Question: Is it possible to order the results when <URL> a DynamoDB table, before getting the data returned to the user?
In 'SQL', it is possible to run a query like 'SELECT * FROM posts ORDER BY creationDate DESC'. Is it possible to do this with a <URL> in 'AWS DynamoDB'?
Although it is possible to get all of the results from the database, and sort them, I am expecting for there to be a lot of posts. If there are a lot of posts, then it would take a lot of time, because I would like to load only a certain number of posts until the user decides to load more.
Is there any way to sort the results by a 'range key', or a 'local or global secondary index'?
I'm trying to find a to get around the fact that there seems to be no way to order results, and not looking for something like this:
'''
AWSDynamoDBScanInput.order = NSSortDescriptor(key: "creationDate", ascending: true)
'''
Unless it exists, although from what I've looked at it doesn't seem to be possible.
It looks like the results are sorted by the hash key by default, so, I would like to set the hash key to the item creation date, with a UID for the range key, but the <URL> seems to warn against doing this:

Would setting the hash key to creation date:
'''
var creationDate: Int = Int(NSDate().timeIntervalSince1970)
'''
and the range key to a random UID work to sort the posts?
Is it possible to order results when <URL> that can be used to get around the fact that 'DynamoDB' does not have a sort function?
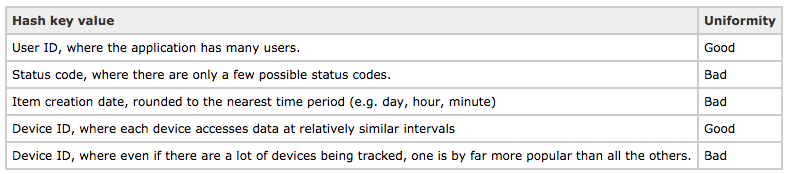
Answer: The only way to do that would be by Querying an Index. You could might have to add a Global Secondary Index to "hack" what you're trying to do but it is probably not a good design. The reason why it needs to be an Index is that Dynamo stores every item in a Hash in order of the Range. So if you had a Hash that you knew (maybe add a property to every document that has the same value and make that the Hash Key) then it would sort by Range (which you'd make the Timestamp that interests you). Then it would be in order. You may run into issues with this, but if, like you say, you're looking for a this should work.